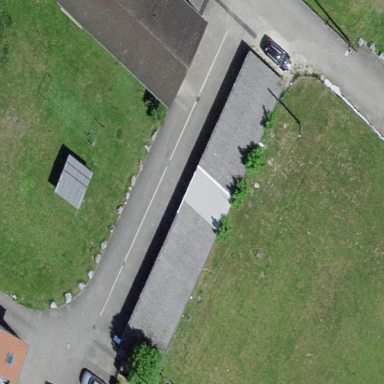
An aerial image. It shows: Group of garages.